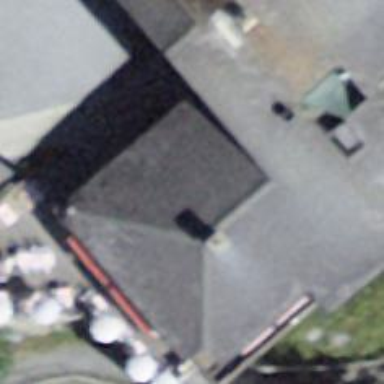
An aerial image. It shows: Restaurant.